Aerial crown-view tile of a tropical tree (Barro Colorado Island, Panama), acquired 20241216:
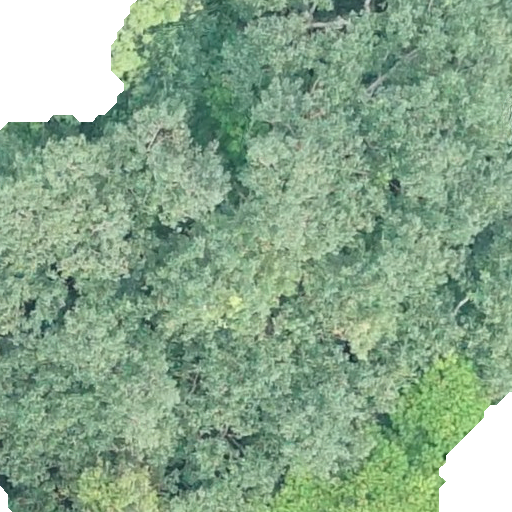
Species: Hieronyma alchorneoides
GBIF accepted scientific name: Hieronyma alchorneoides
Crown area: 494.299 m²